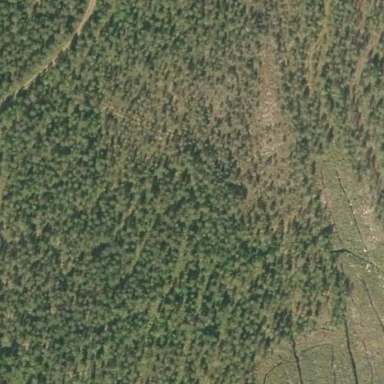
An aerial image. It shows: Woodland with needle-leaved trees.